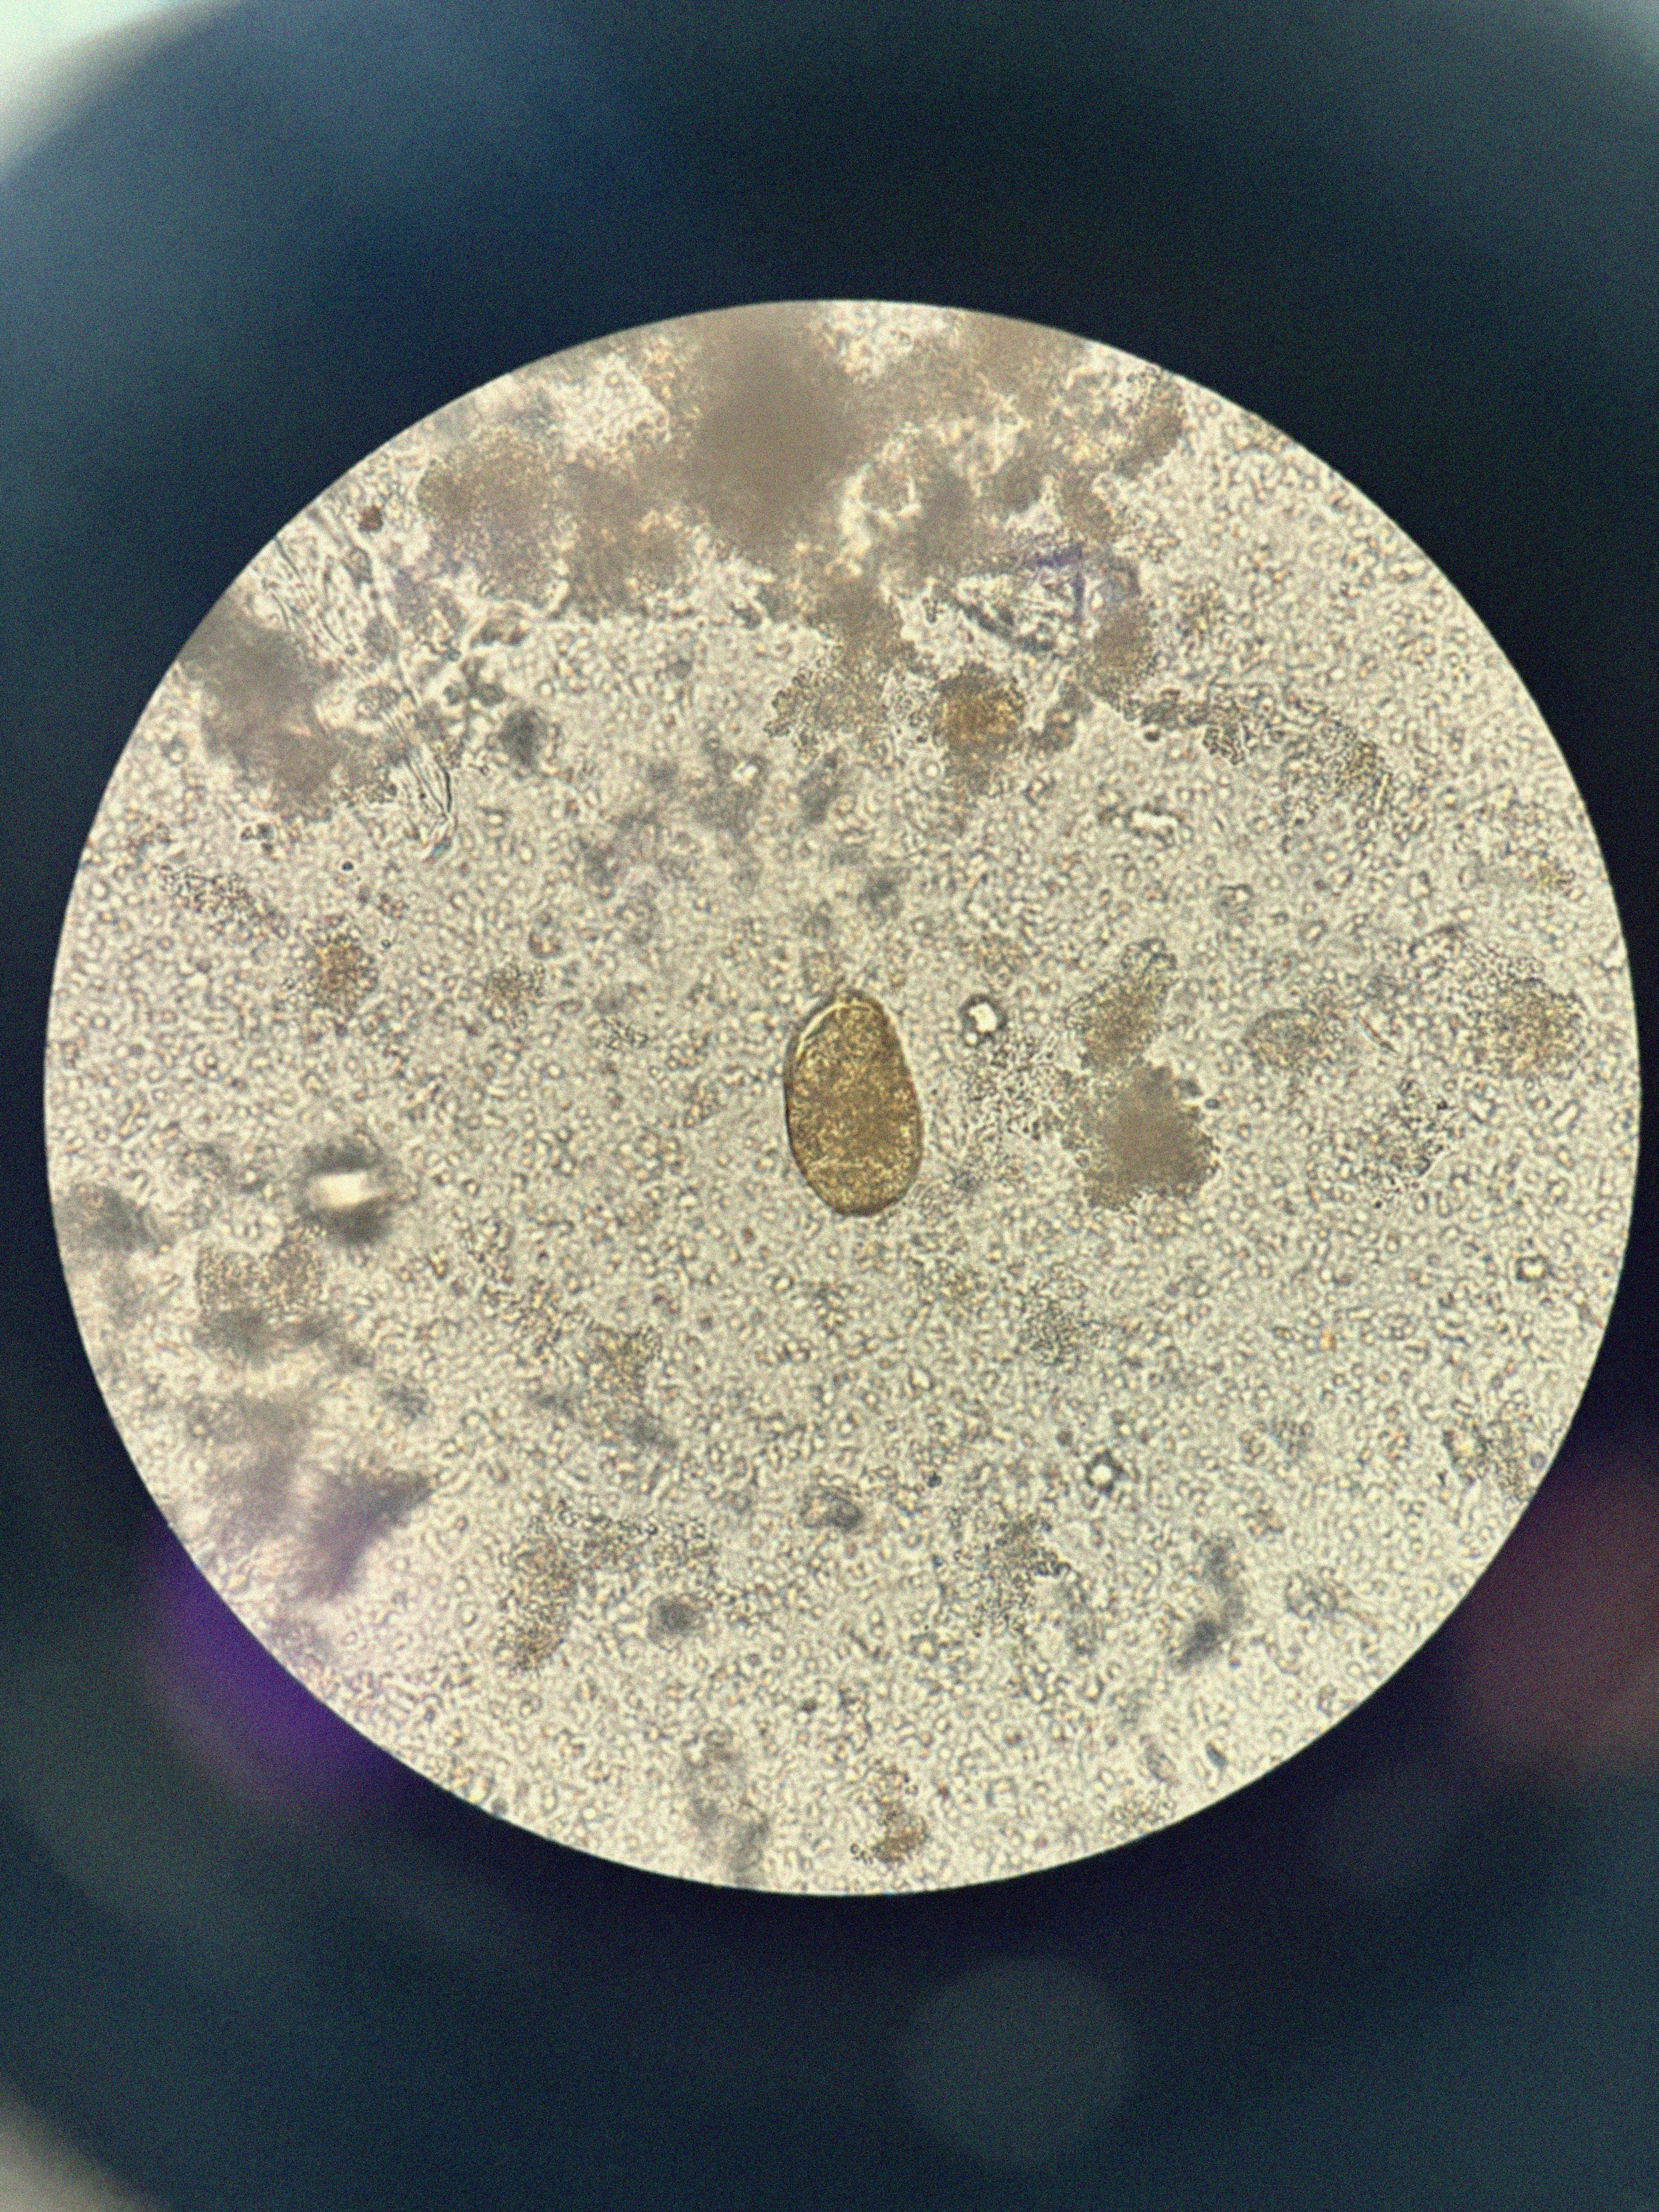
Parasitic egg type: Paragonimus spp